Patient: sex M, age 54
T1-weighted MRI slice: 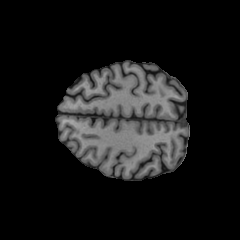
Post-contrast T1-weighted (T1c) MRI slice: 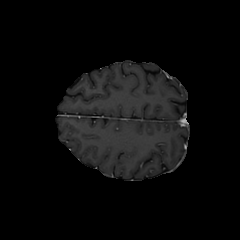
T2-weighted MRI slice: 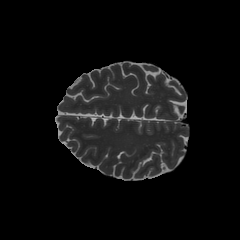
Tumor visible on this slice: no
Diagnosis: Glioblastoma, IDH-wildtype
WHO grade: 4